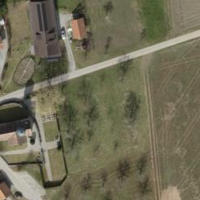
EUNIS habitat code: 52
Species observed at this site:
Lathyrus vernus